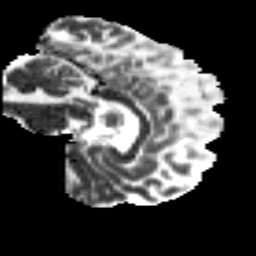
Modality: MD
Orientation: sagittal
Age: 29
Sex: male
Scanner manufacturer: siemens
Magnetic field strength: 3 T
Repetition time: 8.8 s
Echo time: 0.085 s